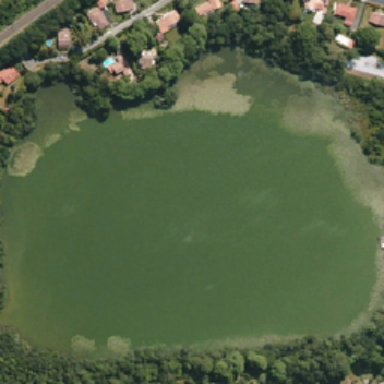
Is a irregular circular pond with moss green water in the middle .